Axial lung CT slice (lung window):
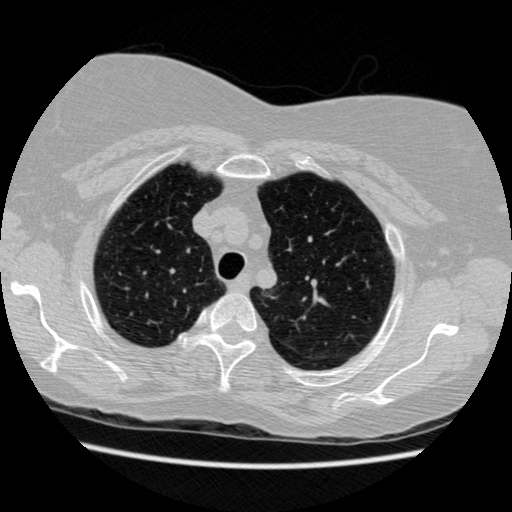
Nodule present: no